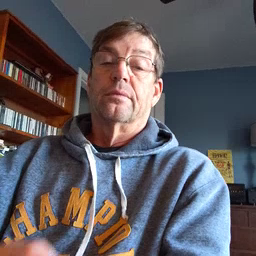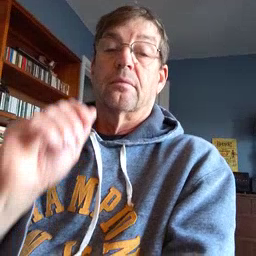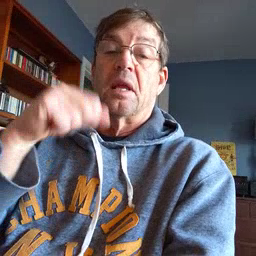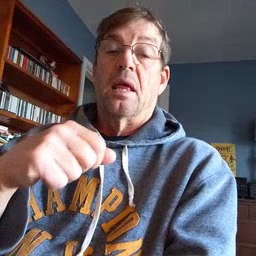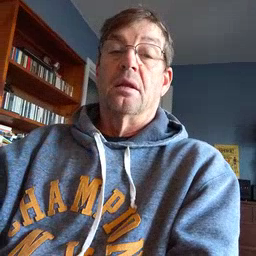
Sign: can